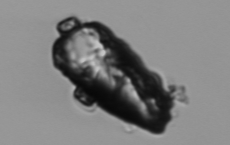
Label: Delphineis